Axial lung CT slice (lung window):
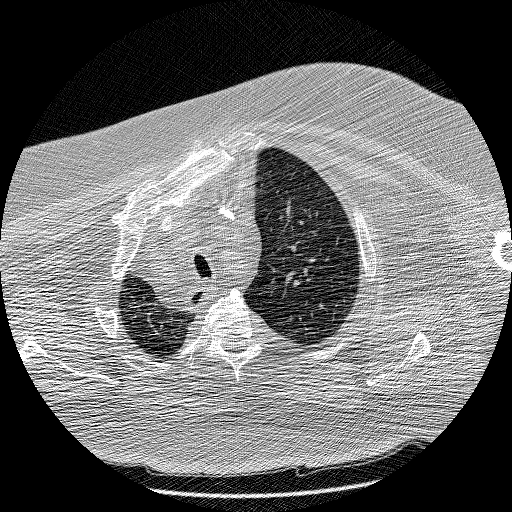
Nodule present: no